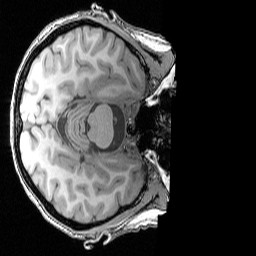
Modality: T1w
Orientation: axial
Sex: female
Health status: ill
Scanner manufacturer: siemens
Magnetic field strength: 3 T
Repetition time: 1.57 s
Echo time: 0.00342 s